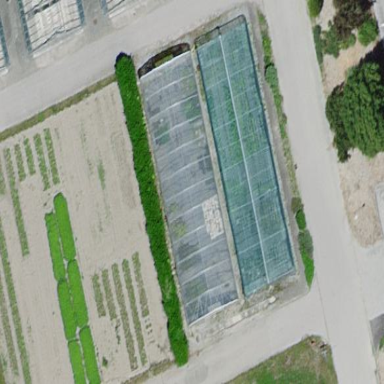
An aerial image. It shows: Area dedicated to greenhouse horticulture.